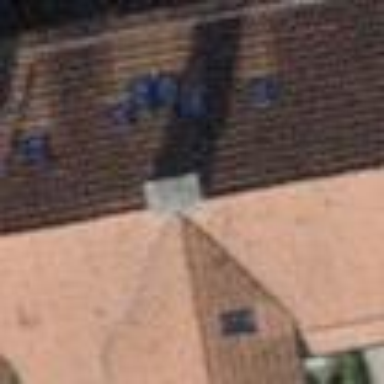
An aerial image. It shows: Gabled roofed house.